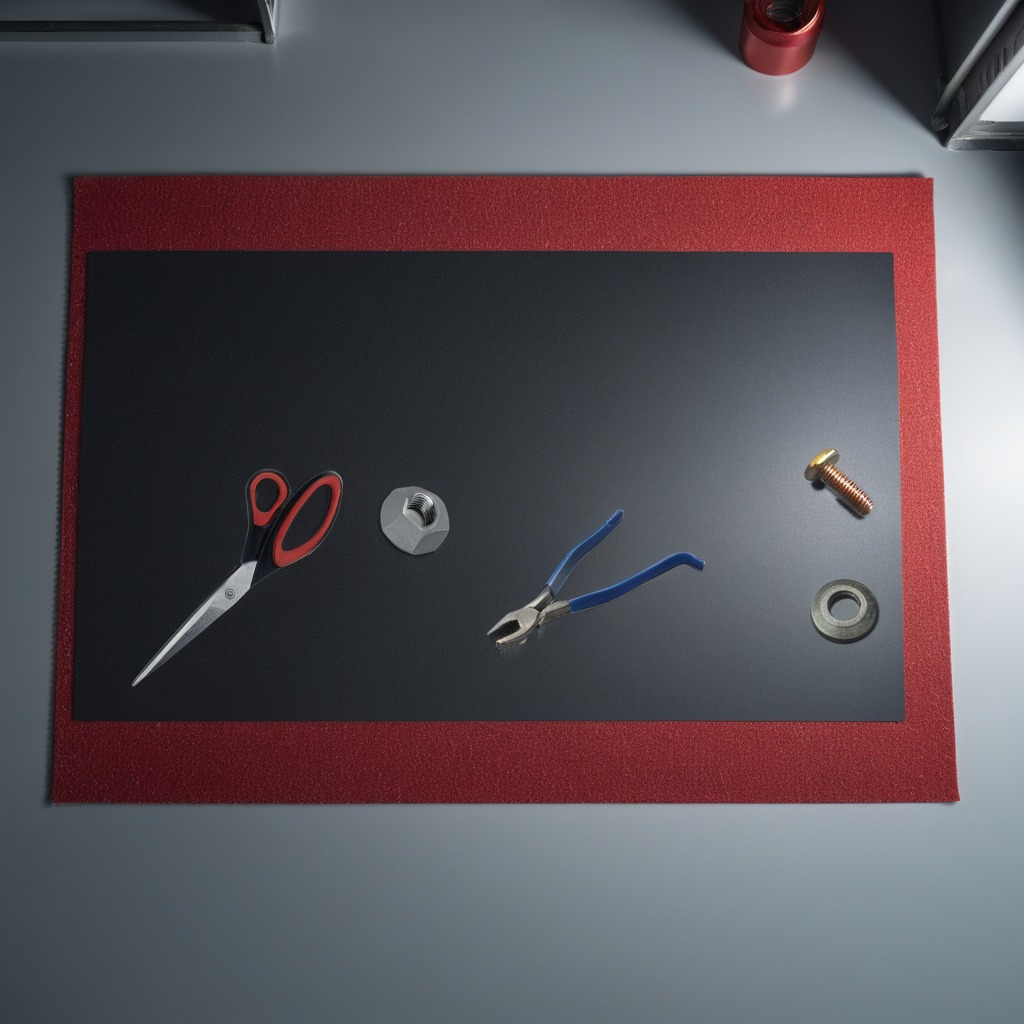
A flat metal washer, a metal machine screw, pliers, a metal nut, and a pair of scissors are lying on a clean granite tabletop inside a workshop under bright overhead lighting crisp shadows high clarity worn but beneath the mat.